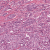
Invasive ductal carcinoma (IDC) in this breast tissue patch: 1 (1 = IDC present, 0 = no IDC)